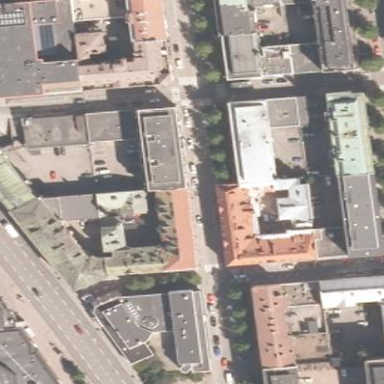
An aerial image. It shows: Residential area located within city block.